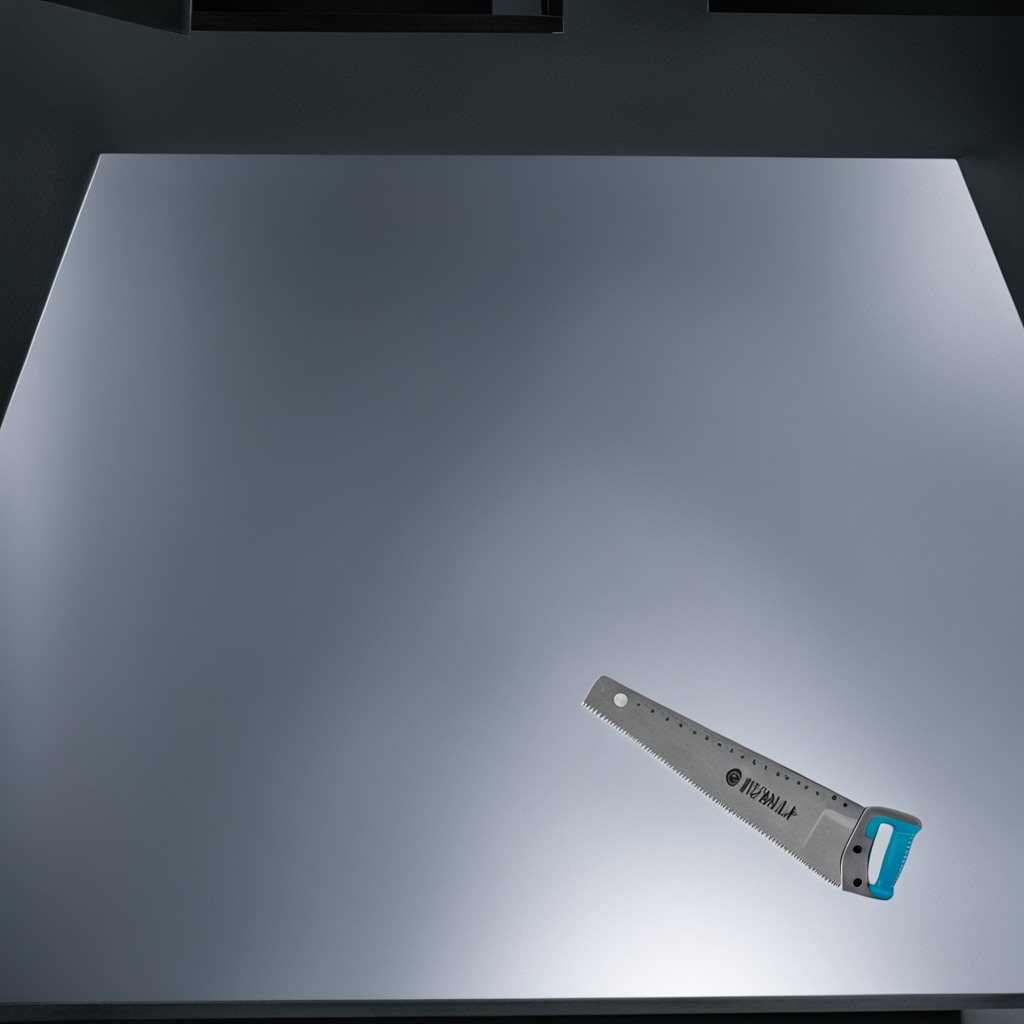
A metal saw is lying on the tabletop.